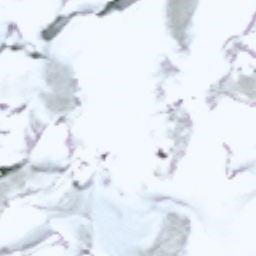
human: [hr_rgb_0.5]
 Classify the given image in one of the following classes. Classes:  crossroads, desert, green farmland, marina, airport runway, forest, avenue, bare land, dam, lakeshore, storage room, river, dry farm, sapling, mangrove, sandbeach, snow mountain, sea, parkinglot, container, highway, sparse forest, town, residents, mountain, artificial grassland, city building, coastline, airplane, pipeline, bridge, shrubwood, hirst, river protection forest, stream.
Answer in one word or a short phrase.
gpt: snow mountain